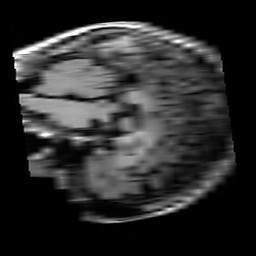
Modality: T1w
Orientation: sagittal
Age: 36
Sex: female
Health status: healthy
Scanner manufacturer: siemens
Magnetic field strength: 3 T
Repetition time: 4.1 s
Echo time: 0.0085 s